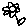
Label: flower